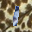
Label: 1